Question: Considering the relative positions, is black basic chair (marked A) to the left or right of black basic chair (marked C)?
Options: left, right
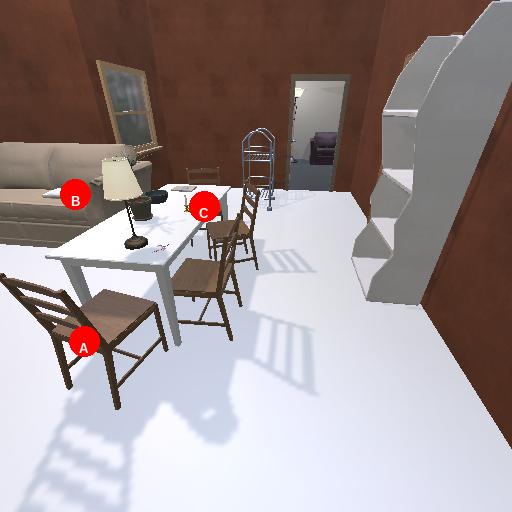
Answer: left